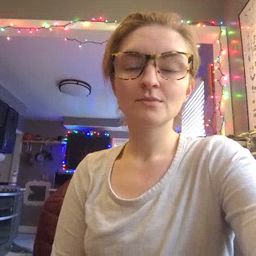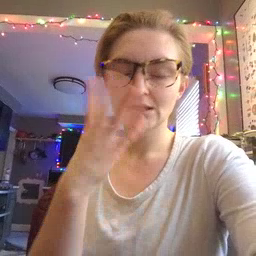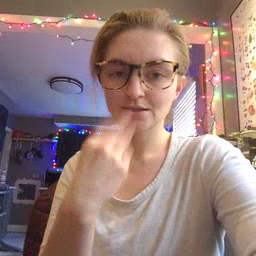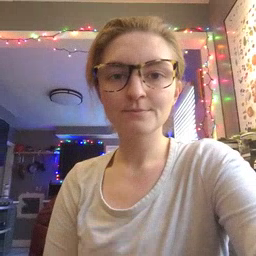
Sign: sleepy